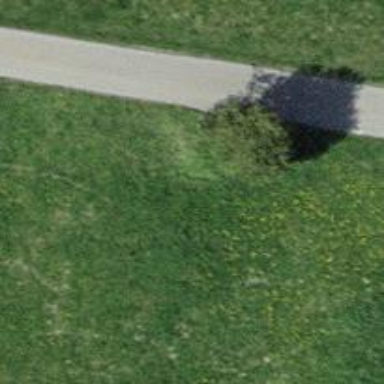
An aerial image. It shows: Wayside cross with historic significance.